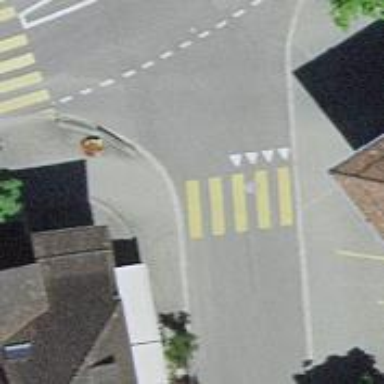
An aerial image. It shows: Marked crossing on the road.